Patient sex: F
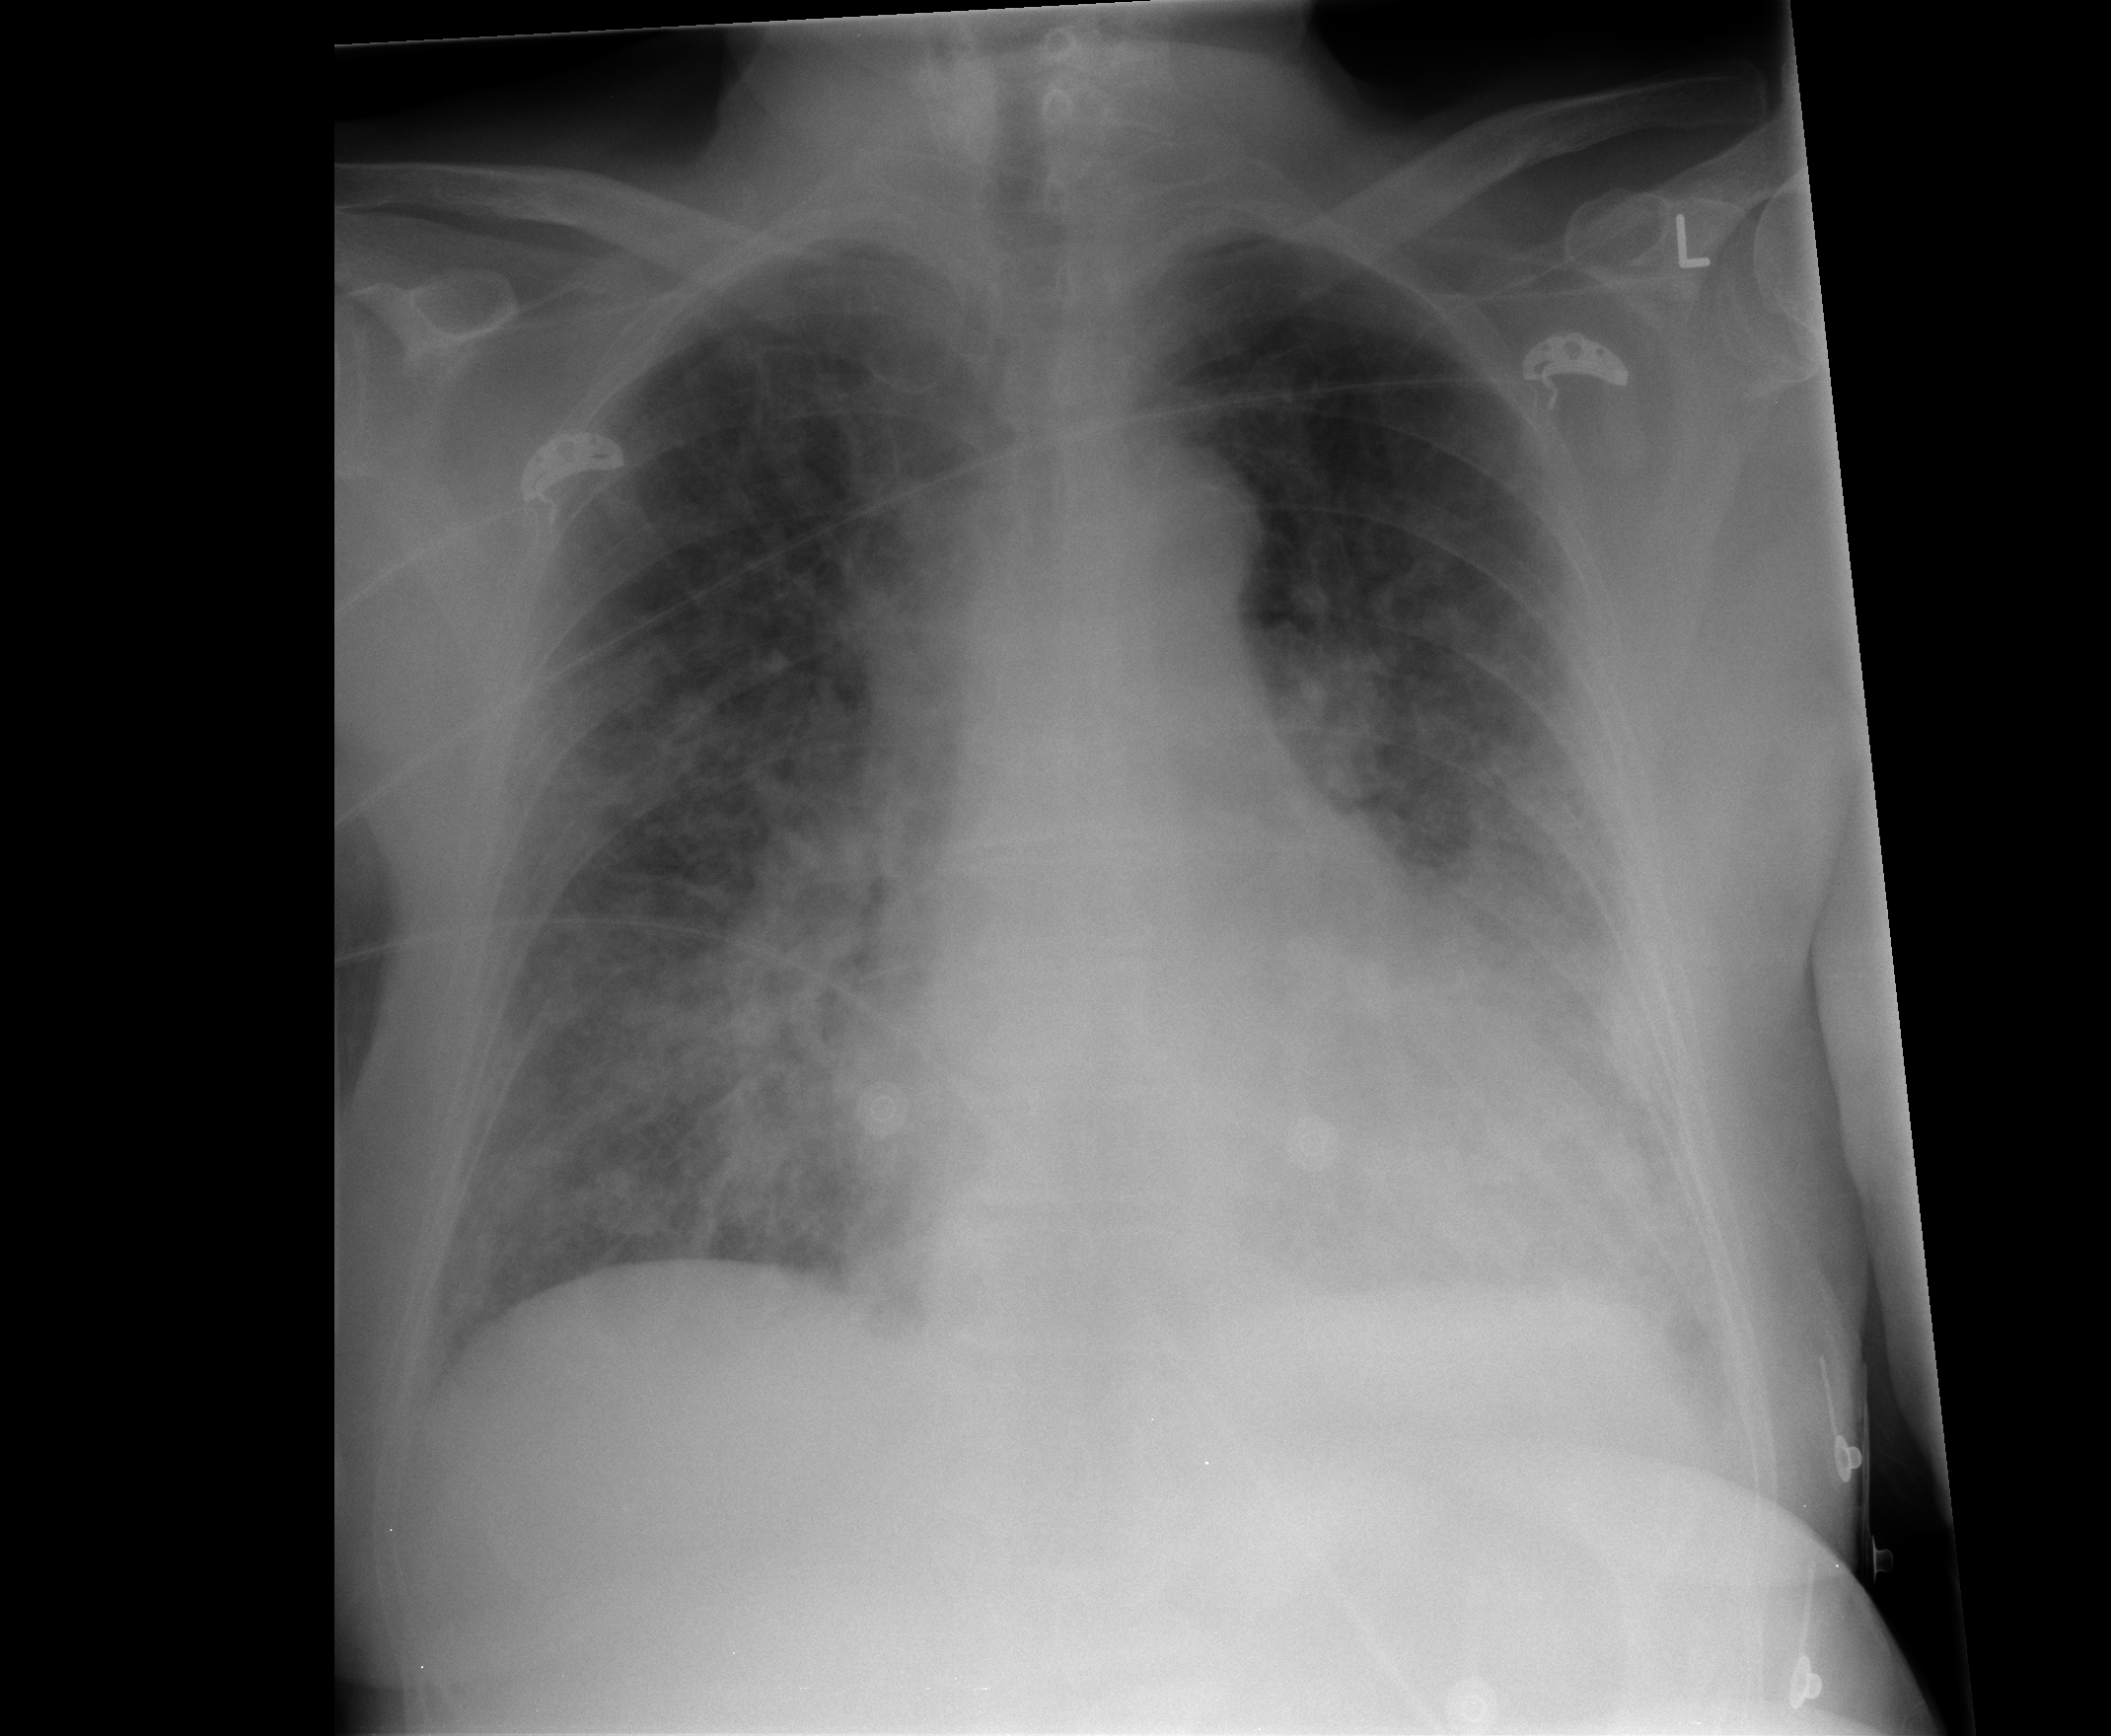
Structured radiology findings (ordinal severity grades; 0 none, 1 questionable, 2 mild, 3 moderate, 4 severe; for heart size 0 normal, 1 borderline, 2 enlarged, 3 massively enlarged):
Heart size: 2
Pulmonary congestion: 2
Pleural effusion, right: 3
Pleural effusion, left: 3
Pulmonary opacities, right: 0
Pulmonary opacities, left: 2
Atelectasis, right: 3
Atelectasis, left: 3